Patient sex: M
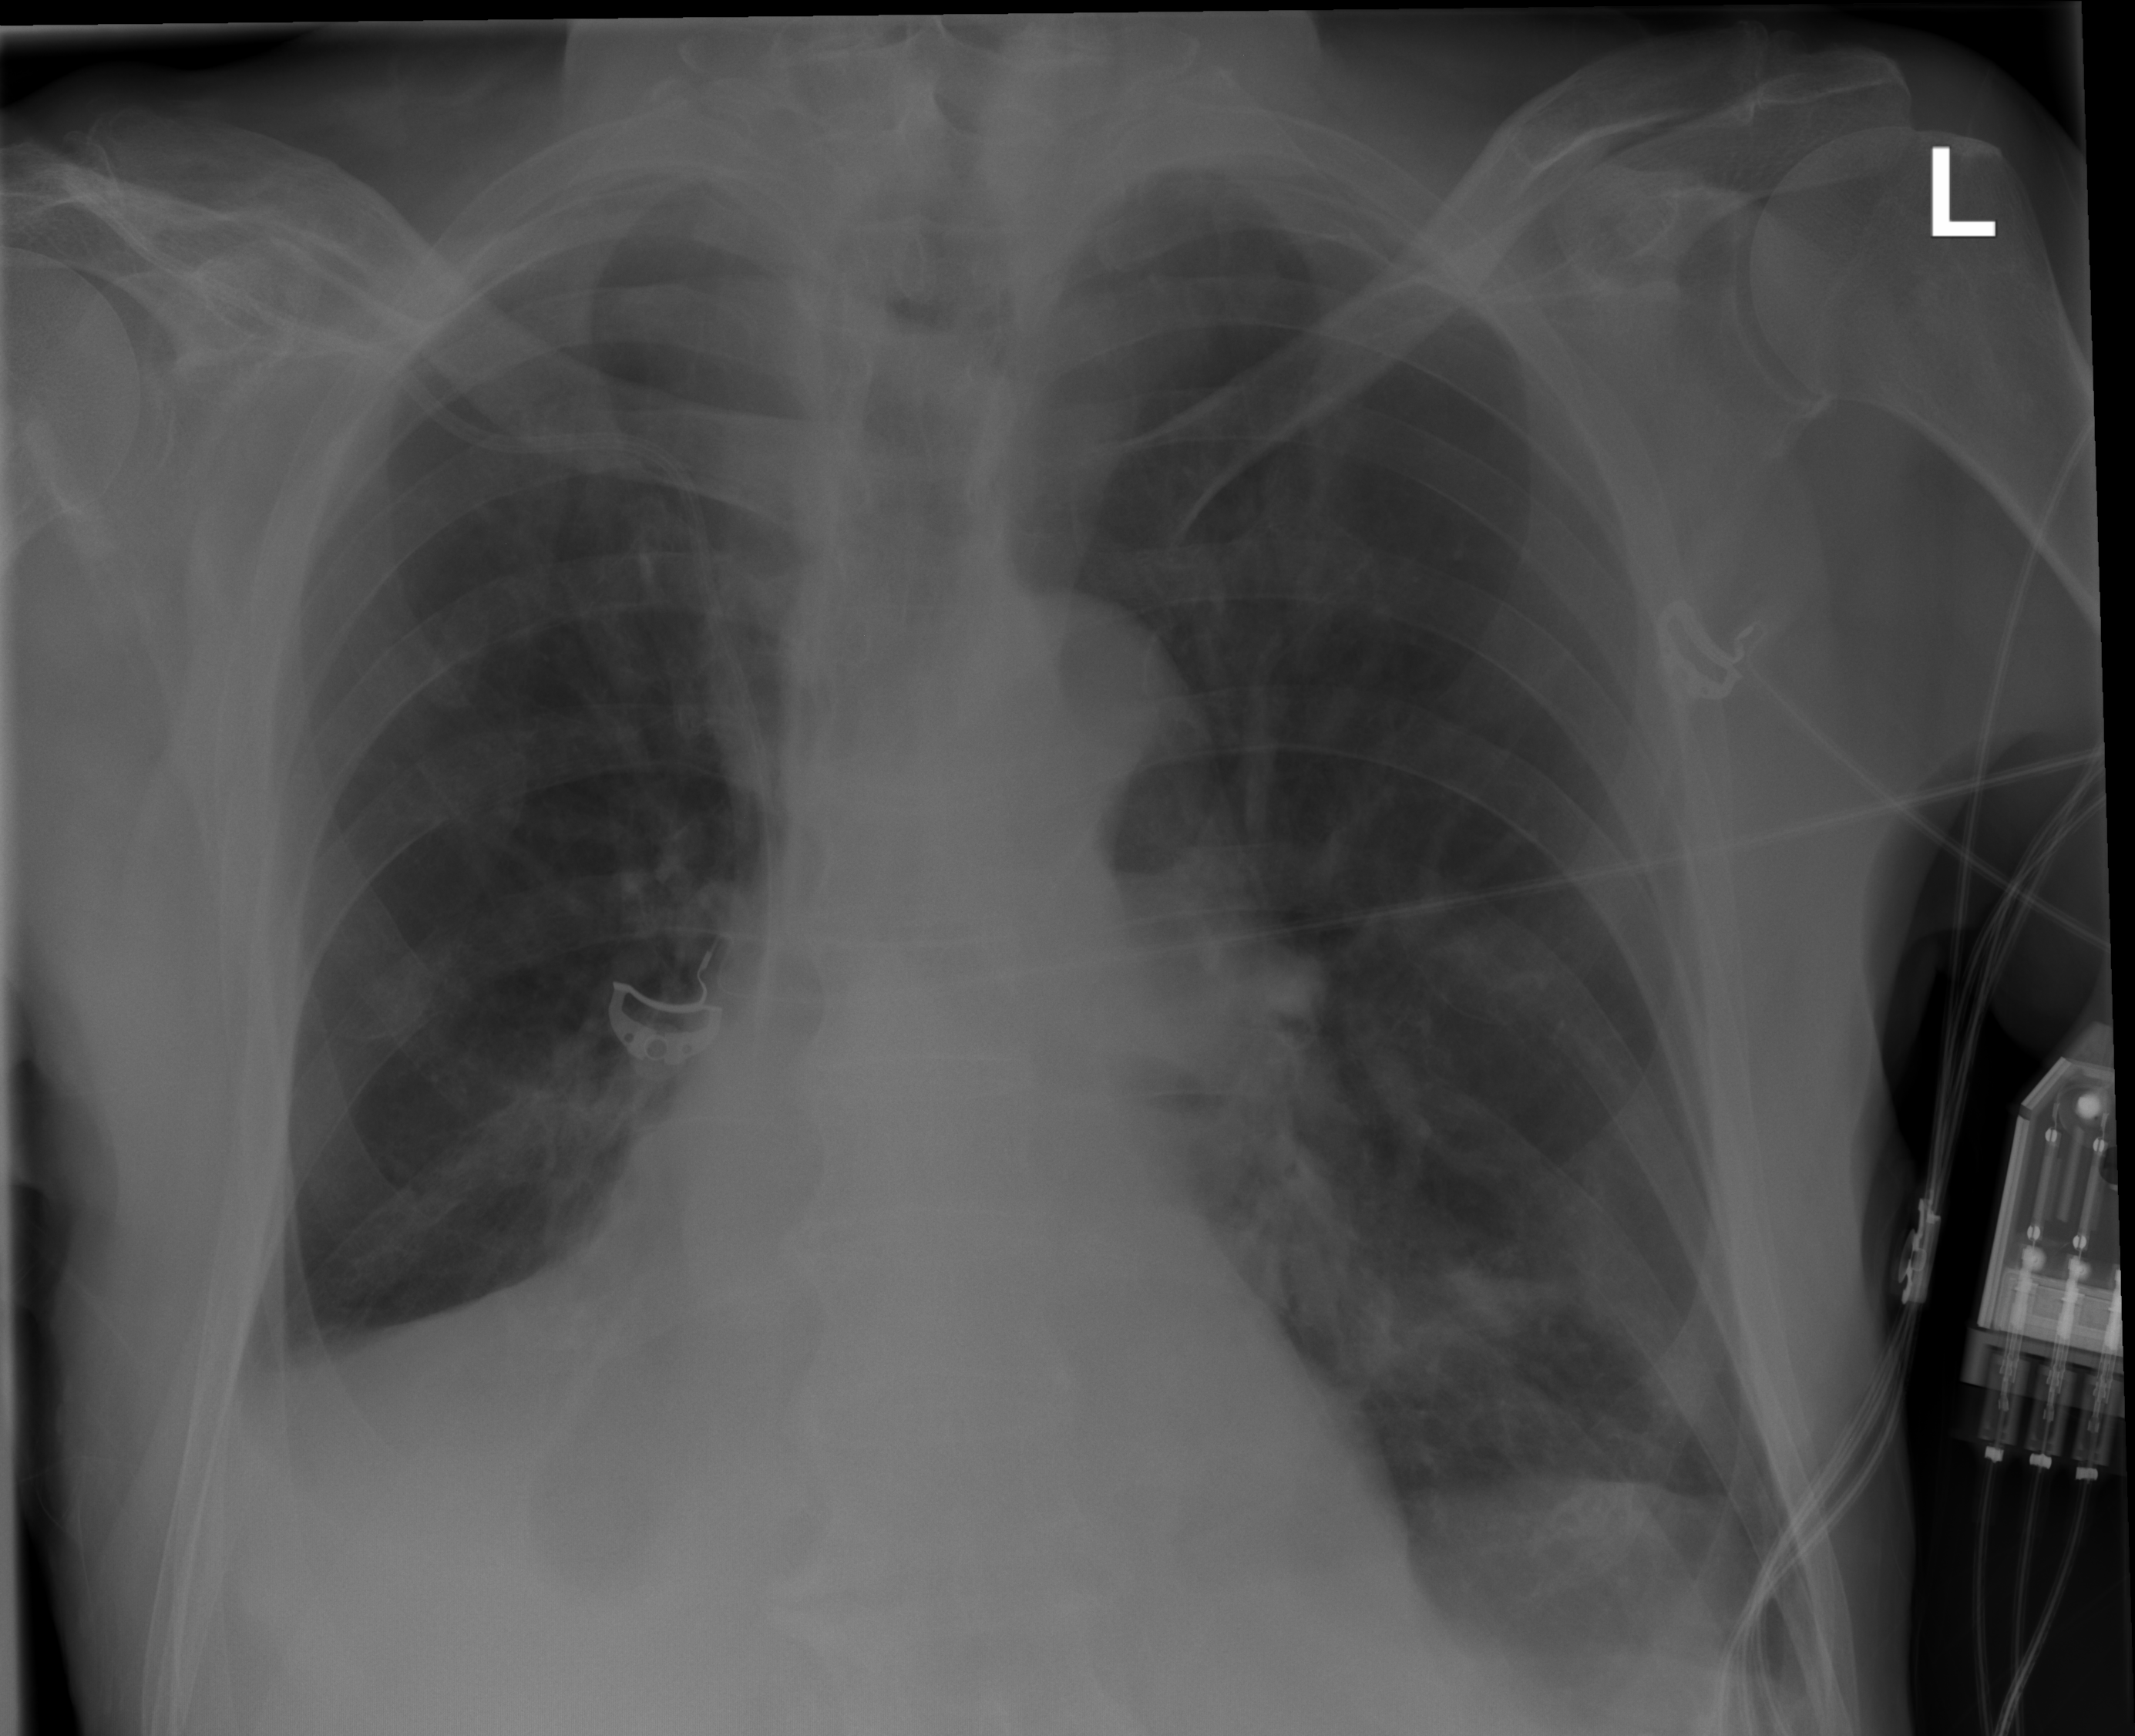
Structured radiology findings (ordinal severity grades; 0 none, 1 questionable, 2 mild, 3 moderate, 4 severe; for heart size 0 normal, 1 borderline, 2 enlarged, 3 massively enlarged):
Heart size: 0
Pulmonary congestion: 0
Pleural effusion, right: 1
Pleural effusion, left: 1
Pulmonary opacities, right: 1
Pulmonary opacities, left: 2
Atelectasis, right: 2
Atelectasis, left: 2